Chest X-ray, PA view. Patient: 55 years old, sex M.
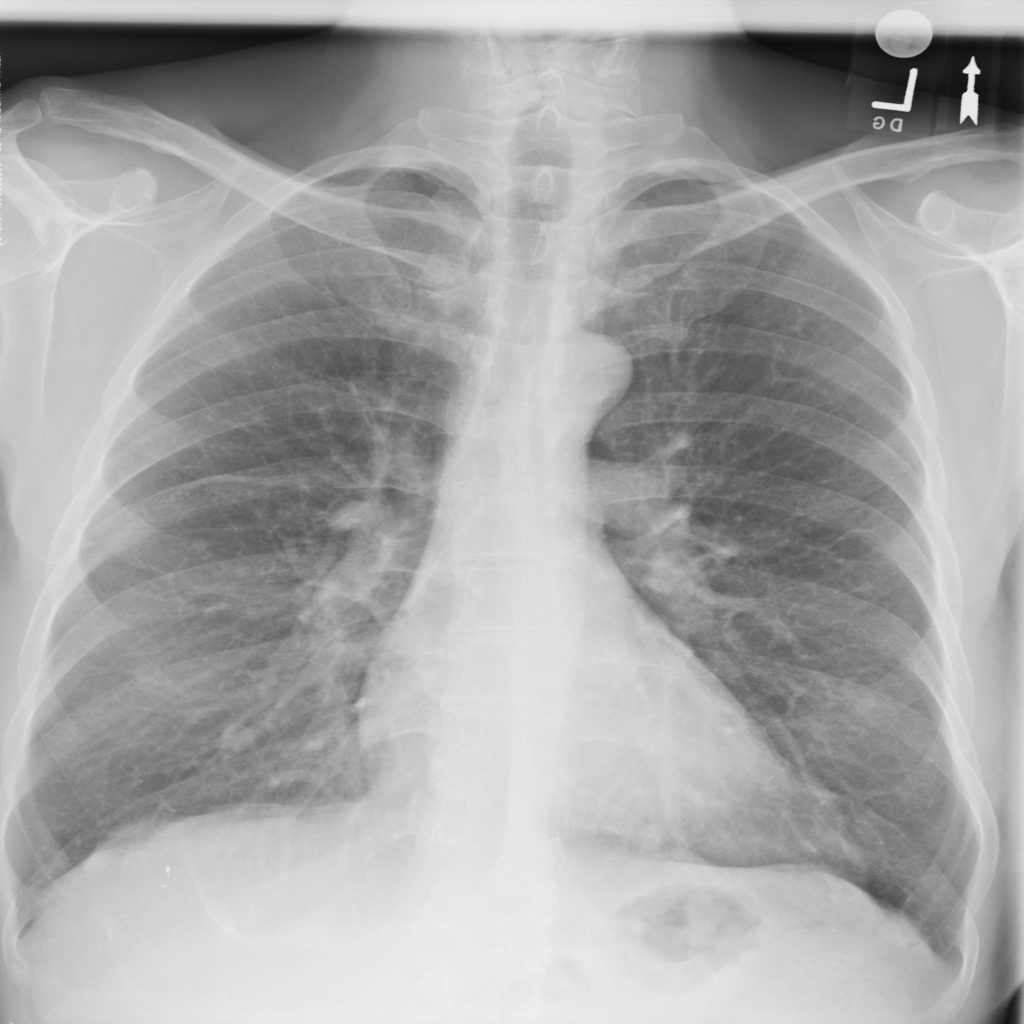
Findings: Nodule